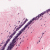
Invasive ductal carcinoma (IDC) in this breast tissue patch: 0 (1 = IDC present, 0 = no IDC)